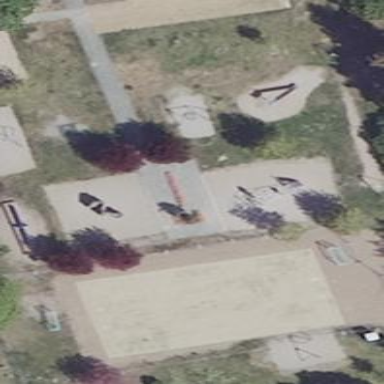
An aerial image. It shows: Playground area for leisure activities on the land.